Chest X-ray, AP view. Patient: 43 years old, sex M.
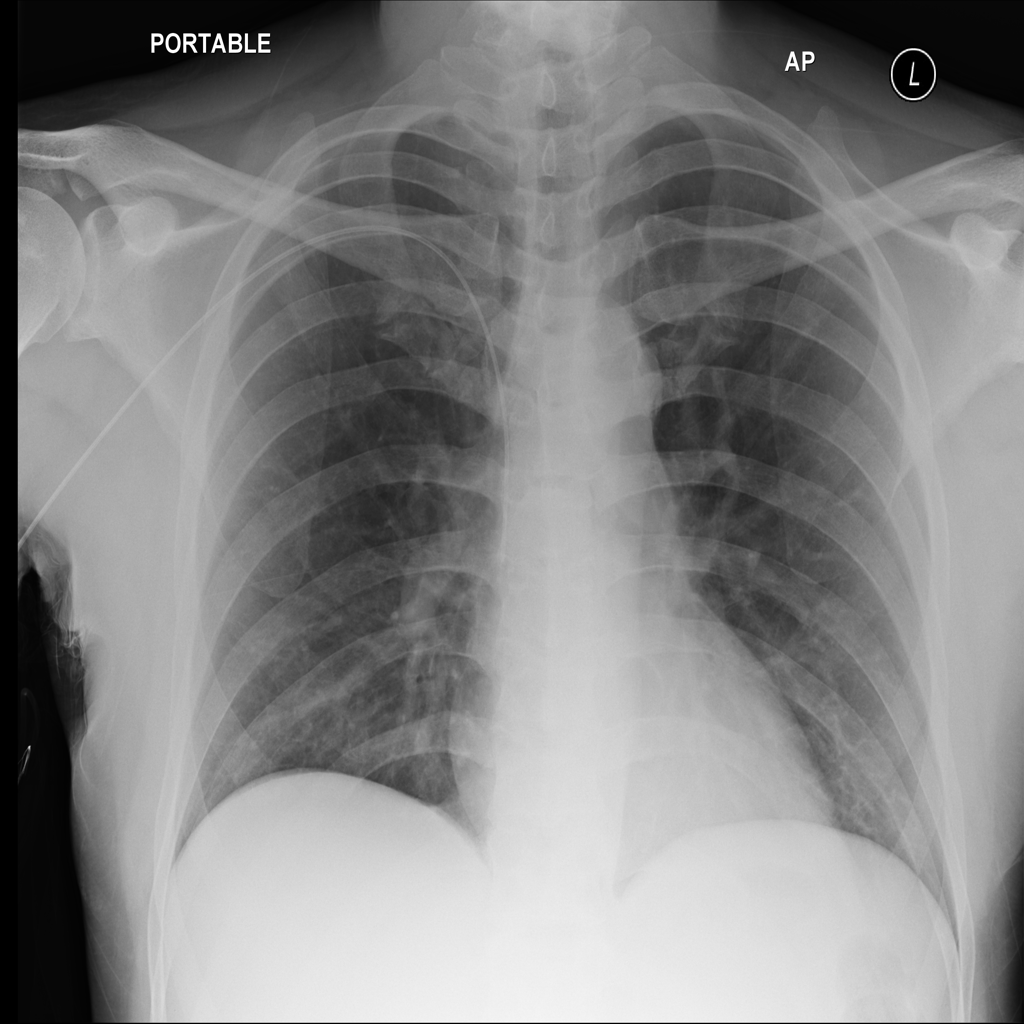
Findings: No Finding